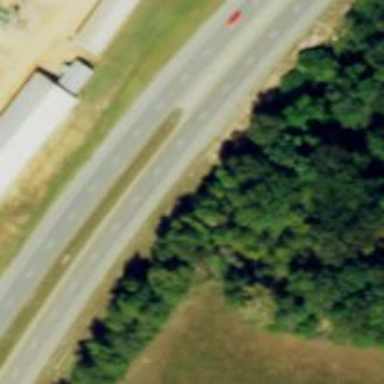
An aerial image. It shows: Asphalt trunk highway.